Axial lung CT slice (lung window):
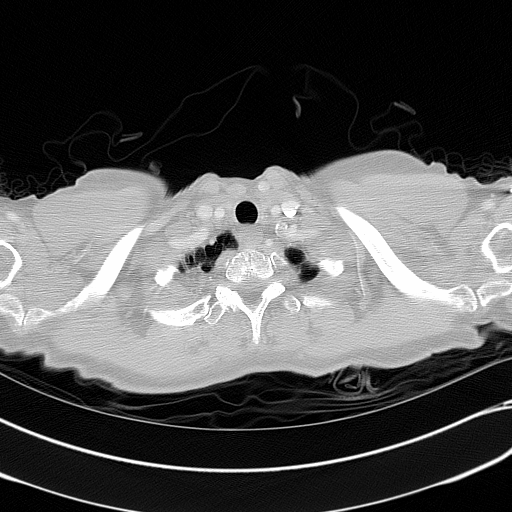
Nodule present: no